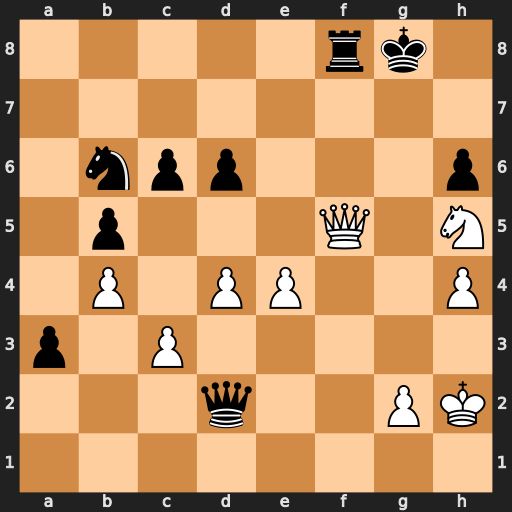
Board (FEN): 5rk1/8/1npp3p/1p3Q1N/1P1PP2P/p1P5/3q2PK/8
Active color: w
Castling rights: -
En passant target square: -
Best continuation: Qg6+ Kh8 Qg7#